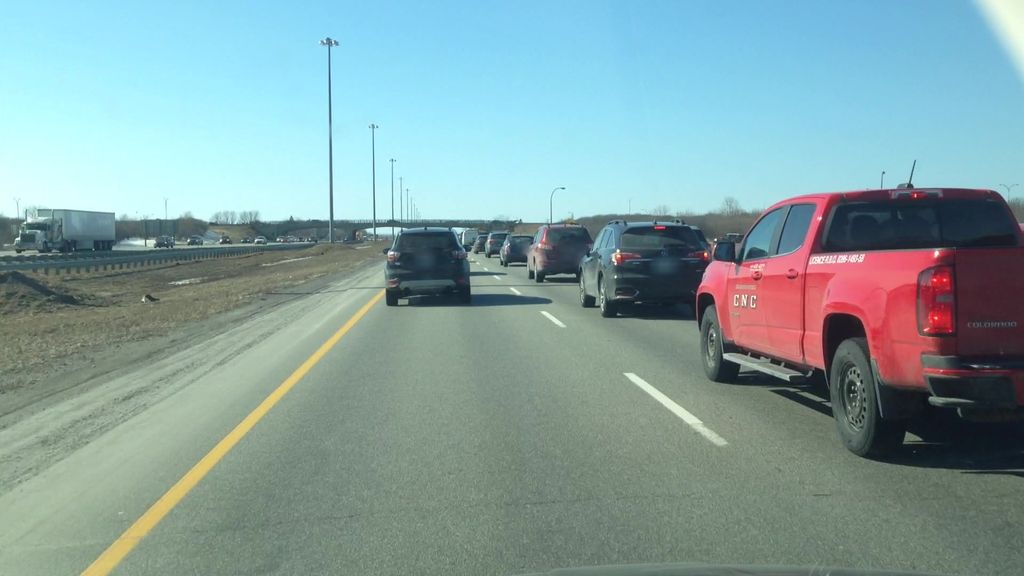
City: montreal